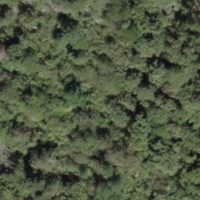
EUNIS habitat code: 41
Species observed at this site:
Hieracium sabaudum
Echium vulgare